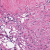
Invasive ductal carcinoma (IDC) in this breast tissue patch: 1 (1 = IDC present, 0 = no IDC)